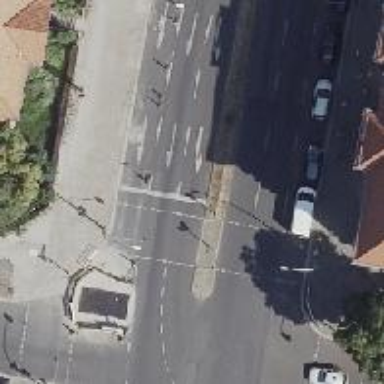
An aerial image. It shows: Traffic island located on footway.